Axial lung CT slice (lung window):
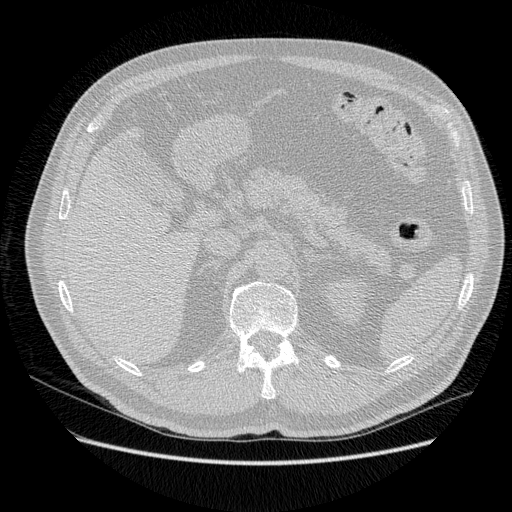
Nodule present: no